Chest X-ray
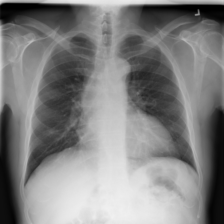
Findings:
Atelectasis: negative
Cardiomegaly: negative
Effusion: negative
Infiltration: positive
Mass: negative
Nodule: negative
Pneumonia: negative
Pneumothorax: negative
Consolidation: negative
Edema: negative
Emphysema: negative
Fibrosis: negative
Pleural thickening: negative
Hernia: negative